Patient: sex M, age 73
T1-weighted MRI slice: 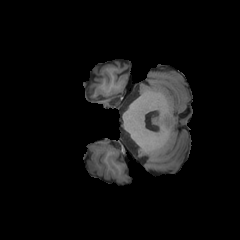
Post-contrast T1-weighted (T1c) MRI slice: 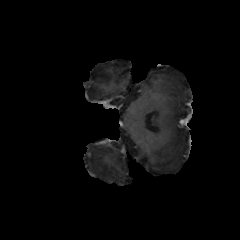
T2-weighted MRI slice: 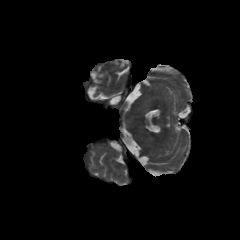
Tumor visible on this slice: no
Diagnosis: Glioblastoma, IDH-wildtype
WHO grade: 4